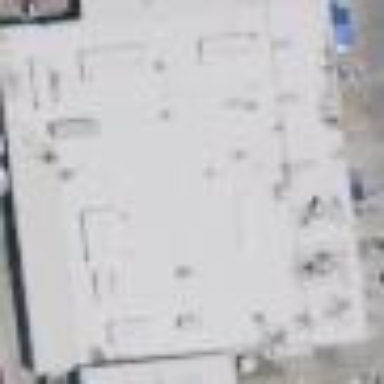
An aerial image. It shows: Industrial building.